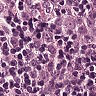
Metastatic tissue present: yes